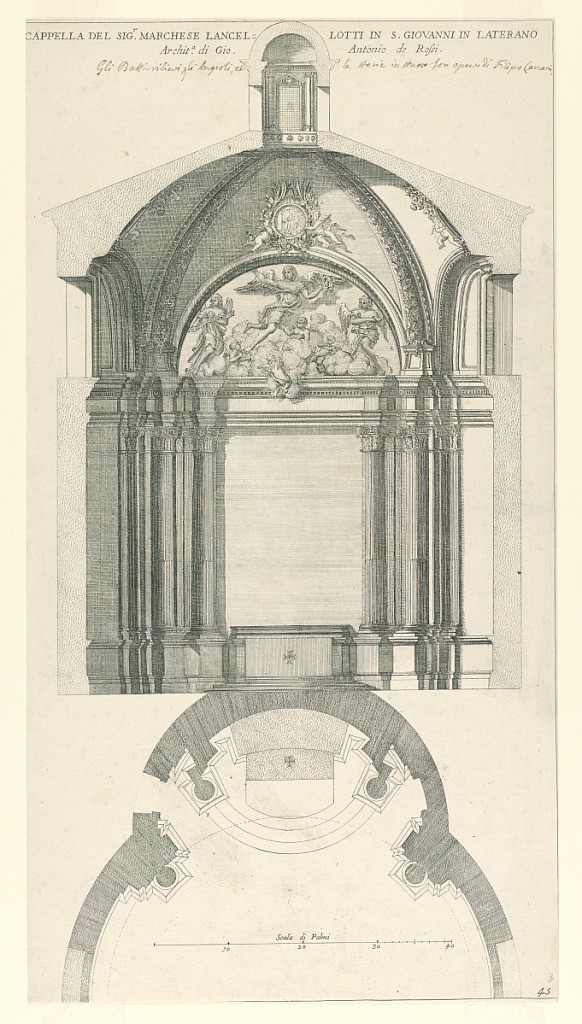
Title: Plan and Elevation for the Chapel of Orazio Lancellotti at San Giovanni Archbasilica
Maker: Giovanni Battista De Rossi, Italian, ca. 1601 - 1678
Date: ca. 1675
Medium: Engraving, brush and blue wash on paper
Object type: Print
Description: Plan and Elevation for the Chapel of Orazio Lancellotti at San Giovanni Archbasilica.